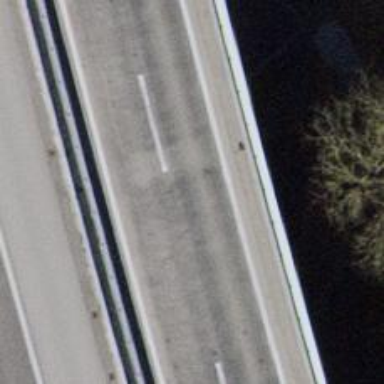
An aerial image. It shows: Motor road bridge with asphalt surface. The bridge is part of trunk highway.